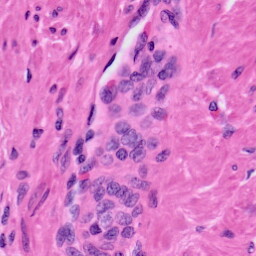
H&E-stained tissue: Prostate